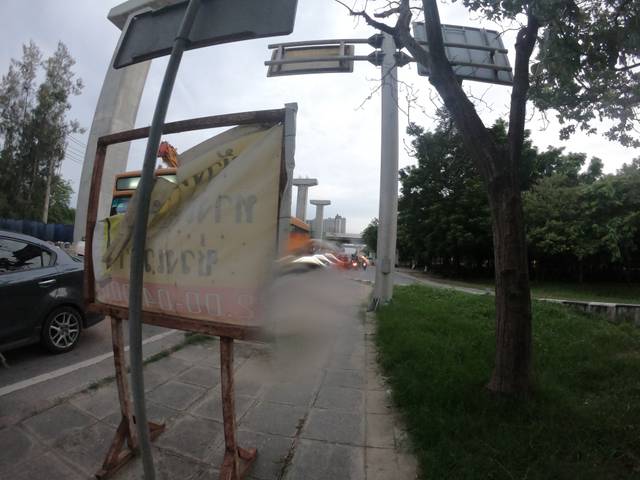
Region: Thailand
Coordinates: 13.743, 100.643